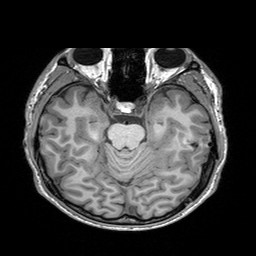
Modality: T1w
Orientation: coronal